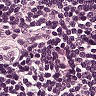
Metastatic tissue present: no